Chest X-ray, PA view. Patient: 60 years old, sex M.
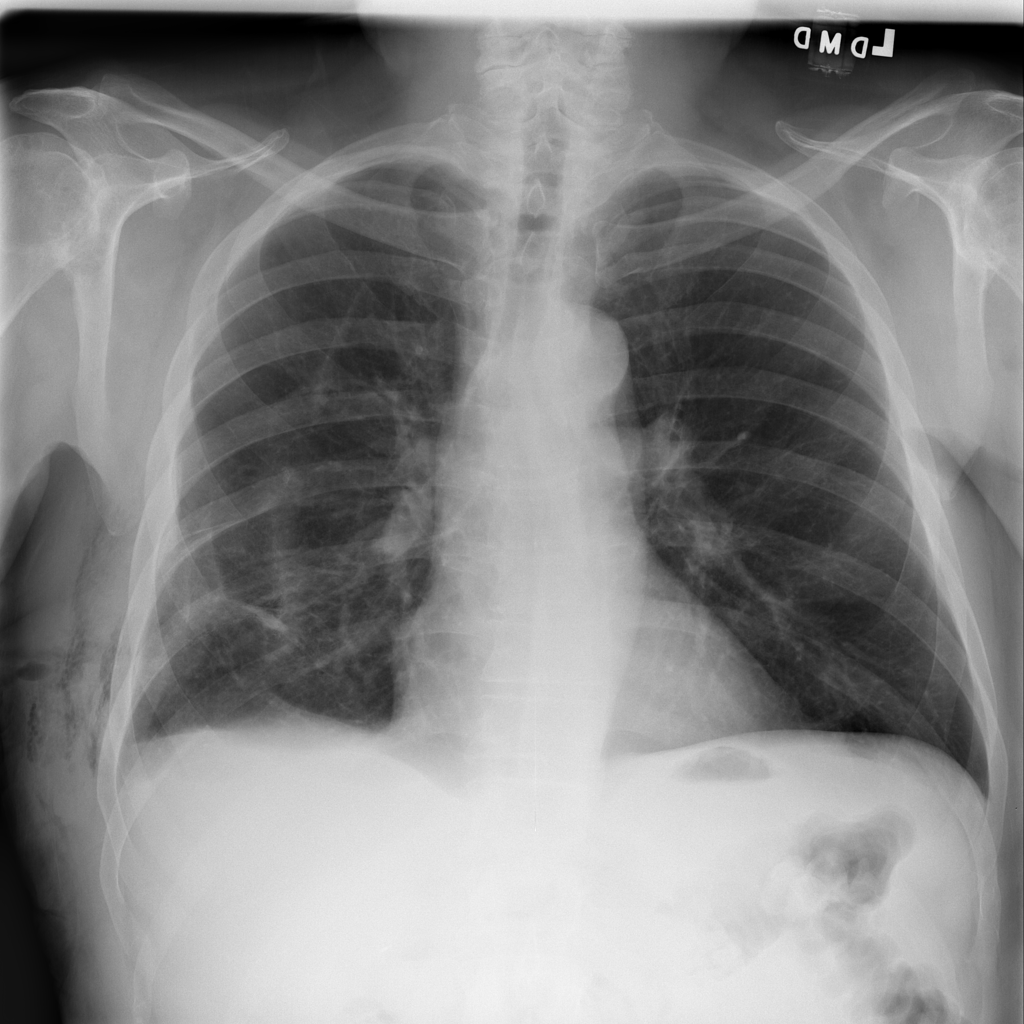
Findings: No Finding